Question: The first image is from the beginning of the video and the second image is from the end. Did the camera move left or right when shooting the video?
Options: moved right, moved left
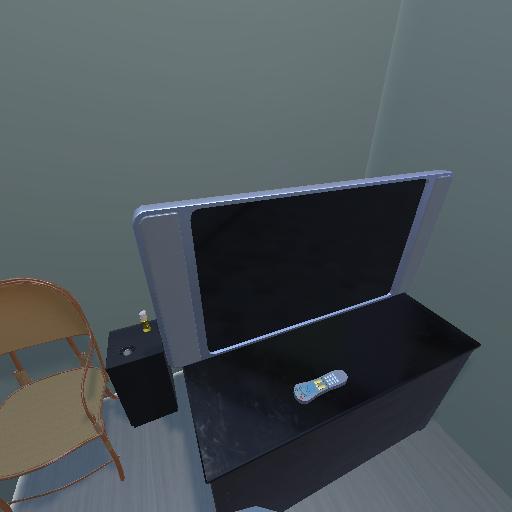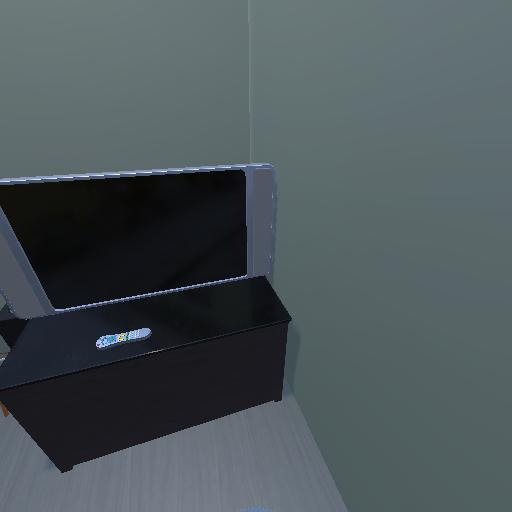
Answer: moved right